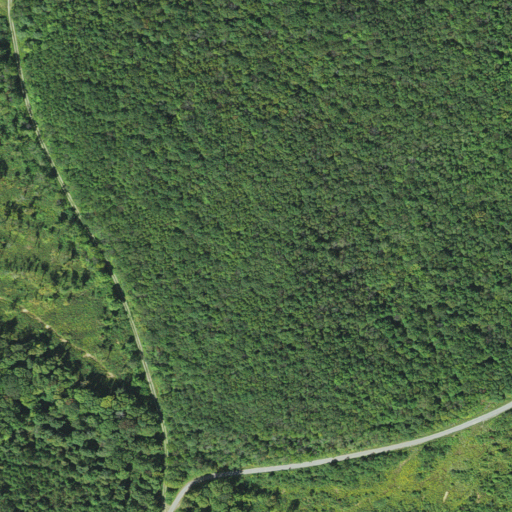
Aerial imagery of mountain in West Virginia named Big Mountain containing deciduous forest, shrub, and open development